Question: I am experimenting with Chrome Plugin. I am trying to find all '<p>' tags on the html page and change the 'font-family'/'size'/'color' of these tags. Basically I am just experimenting with this.
Here is what I have made so far.
A. manifest.json
'''
{
"name": "ABC XYZ",
"description": "La la la...",
"version": "1",
"browser_action": {
"default_title": "ABC",
"default_icon": {
"19": "icons/logo.png"
},
"default_popup": "mydefault.html"
},
"manifest_version": 2
}
'''
B. mydefault.html
'''
<html>
<head>
<script src="jquery.min.js"></script>
<script type="text/javascript">
$(document).ready(function() {
$("#do-magic").click(function() {
// do something here with the page html.
// change font-family
$("body").append("test");
});
});
</script>
</head>
<body>
<span id="do-magic">Start</span>
</body>
</html>
'''
When packed and loaded to chrome this works except the click event where I am trying to access the page elements.

The click event does not work. Nothing gets printed in console too.
Please advice.
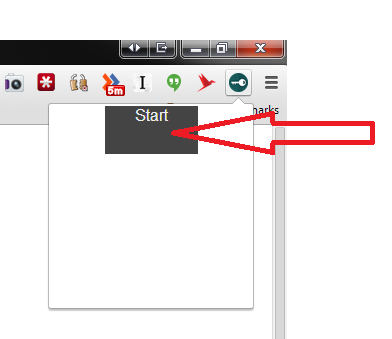
Answer: You cannot use inline scripts in Chrome Extensions, as per Content Security Policy. That's why your code does not get executed.
You have to move it into a separate file. See <URL>.